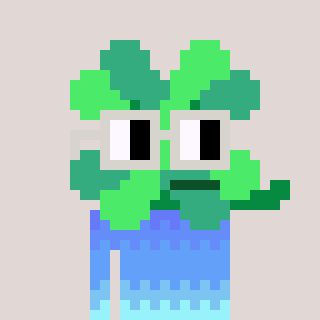
a pixel art character with square light gray glasses, a clover-shaped head and a grayscale-colored body on a warm background